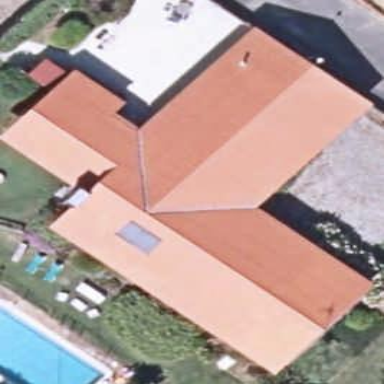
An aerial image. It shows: Simple house.